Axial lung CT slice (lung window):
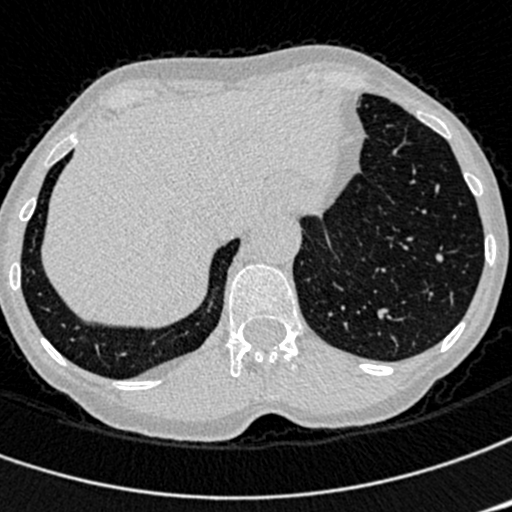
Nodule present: no